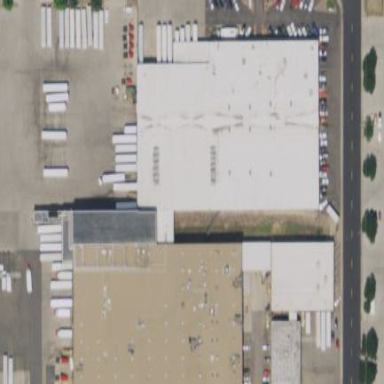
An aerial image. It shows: Industrial building.